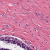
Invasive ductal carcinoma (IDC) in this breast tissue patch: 0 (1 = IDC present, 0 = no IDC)